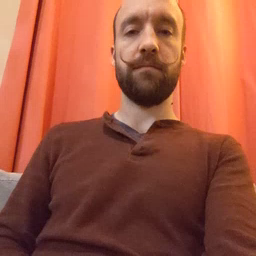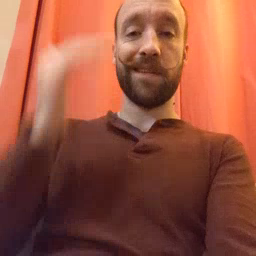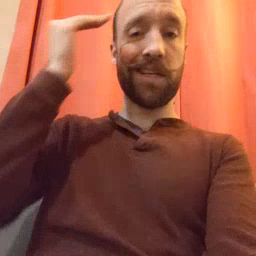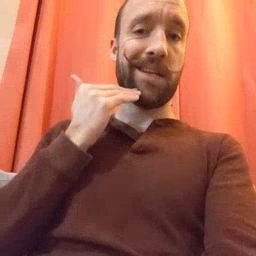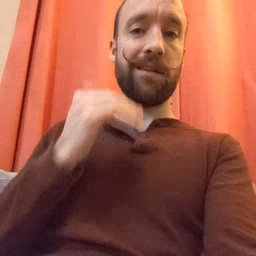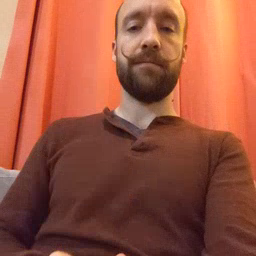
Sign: head